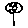
Label: flower